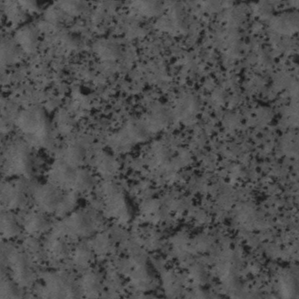
Label: frost